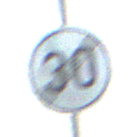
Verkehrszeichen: EndeGeschwindigkeit30
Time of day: SunriseSunset
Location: Outdoor (RoadRail)
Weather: PartlyCloudy
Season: NotSpecified
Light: Natural